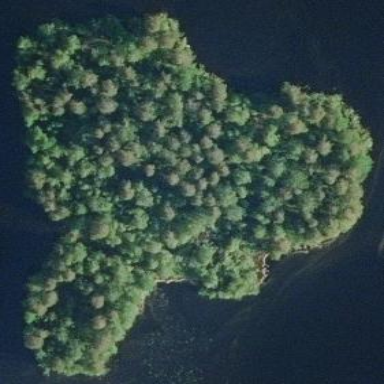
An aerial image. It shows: Island covered with forest.